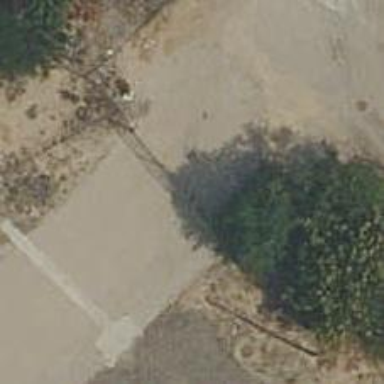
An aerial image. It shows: Gate.